Aerial crown-view tile of a tropical tree (Barro Colorado Island, Panama), acquired 20241014:
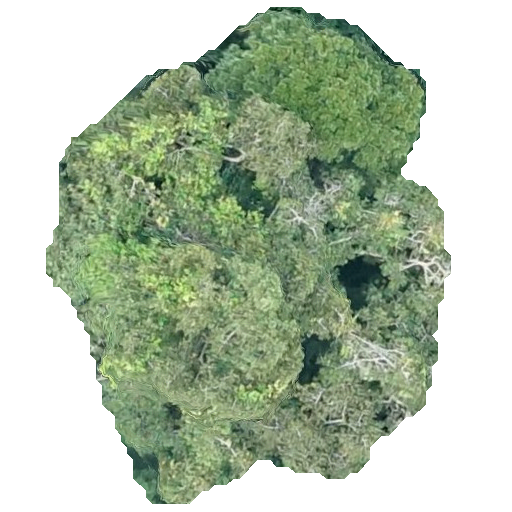
Species: Virola surinamensis
GBIF accepted scientific name: Virola surinamensis
Crown area: 224.174 m²